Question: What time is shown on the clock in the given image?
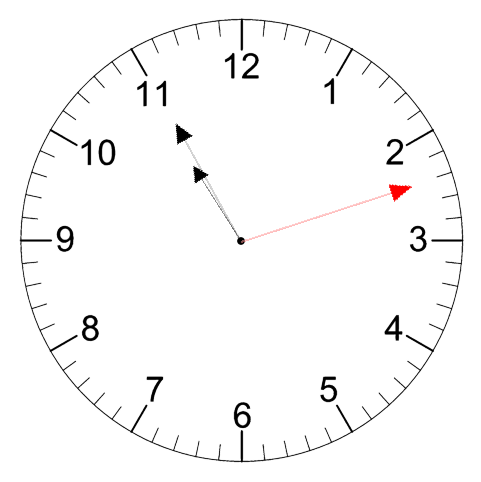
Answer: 10:55:12